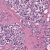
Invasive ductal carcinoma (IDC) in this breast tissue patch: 1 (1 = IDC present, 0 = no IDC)